Question: I use the 'Nuget' package manager in VS and for some reason, the Version in 'Nuget' is not updating the dll in my project. In the below image, you can see I have the latest version from Nuget, but the version in my project is incorrect. How can I resolve this?

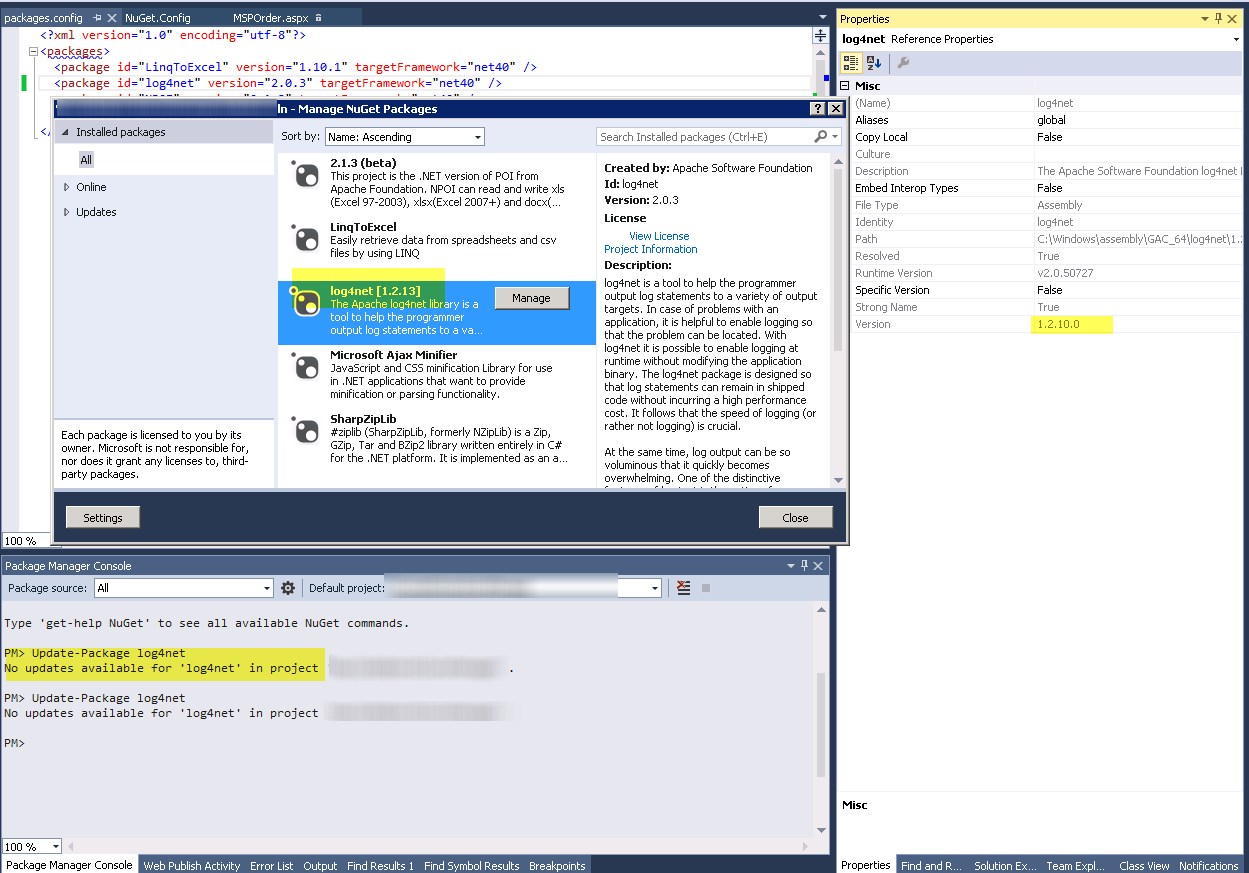
Answer: Looking at the path in the Properties window it seems to be finding log4net in the GAC and not from the NuGet package. I would remove log4net from the GAC. Visual Studio should then use log4net from the packages directory.